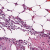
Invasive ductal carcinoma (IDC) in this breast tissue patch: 0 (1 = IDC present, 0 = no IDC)